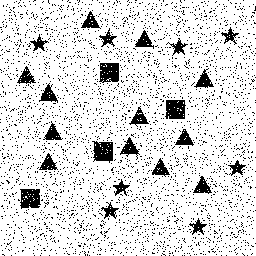
Squares: 4
Triangles: 12
Stars: 8
Total shapes: 24